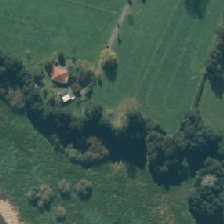
Land cover: deciduous_hardwood